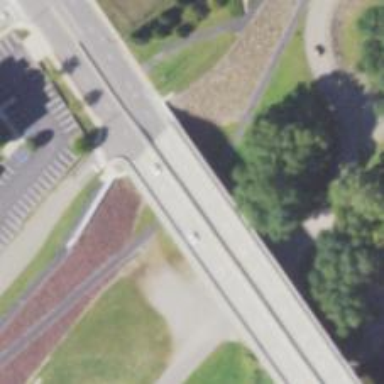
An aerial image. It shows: Asphalt path with excellent trail visibility.